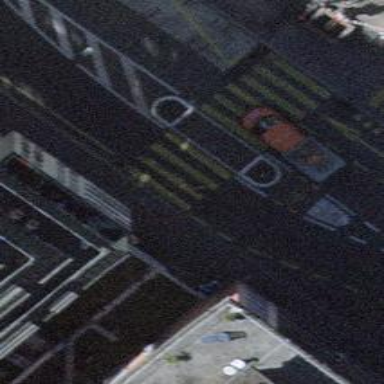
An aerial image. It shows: Uncontrolled zebra crossing with central island. The crossing is marked with zebra stripes.